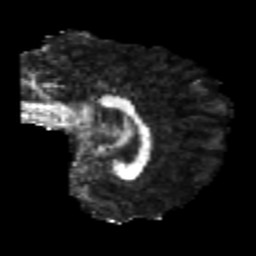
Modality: FA
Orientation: sagittal
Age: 20
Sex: male
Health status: healthy
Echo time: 0.074 s